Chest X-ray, PA view. Patient: 64 years old, sex M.
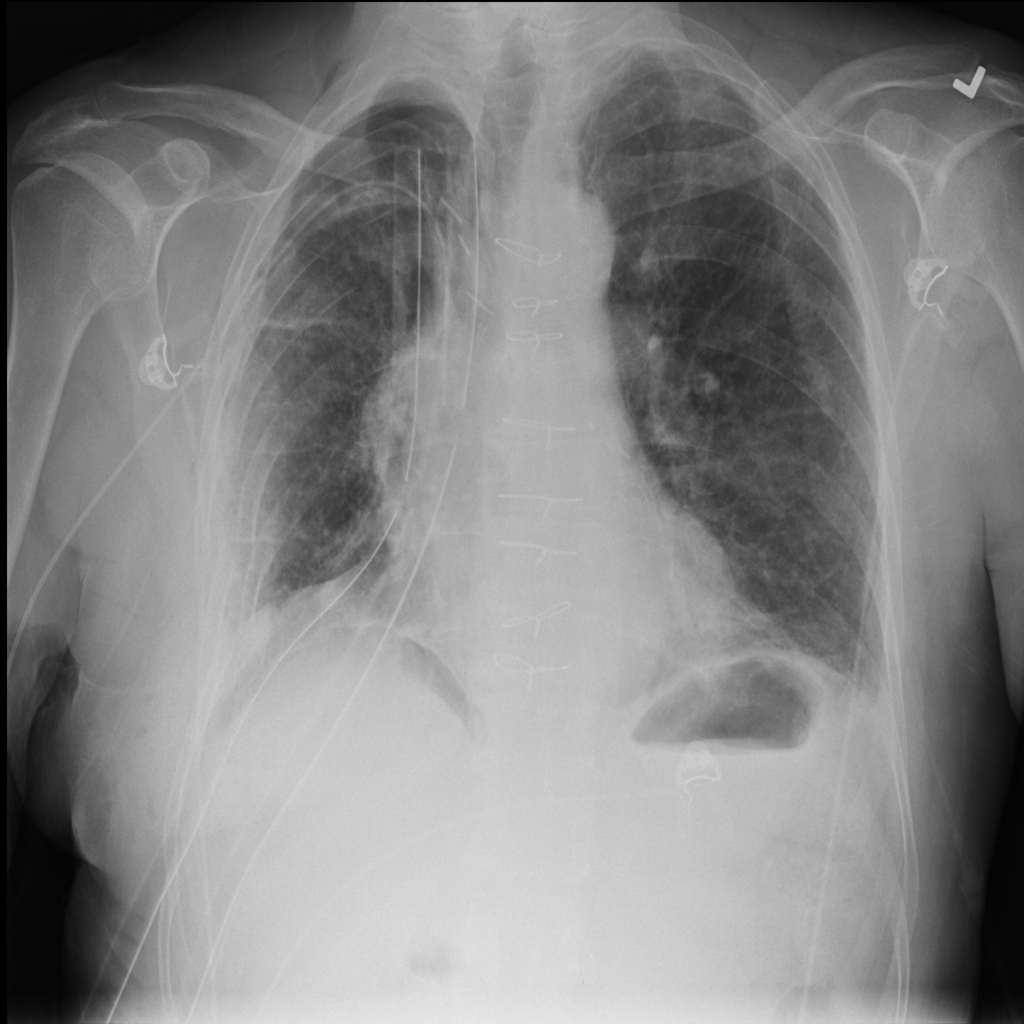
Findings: Pneumothorax